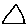
Label: triangle